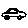
Label: car